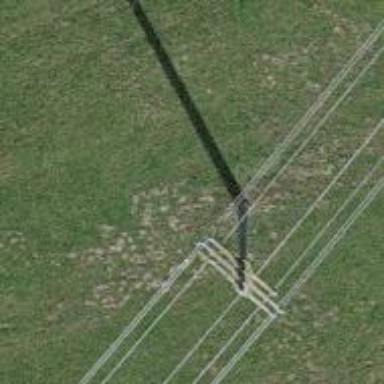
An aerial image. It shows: Power pole.